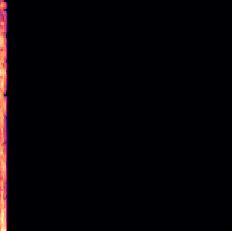
Sound class: Rain